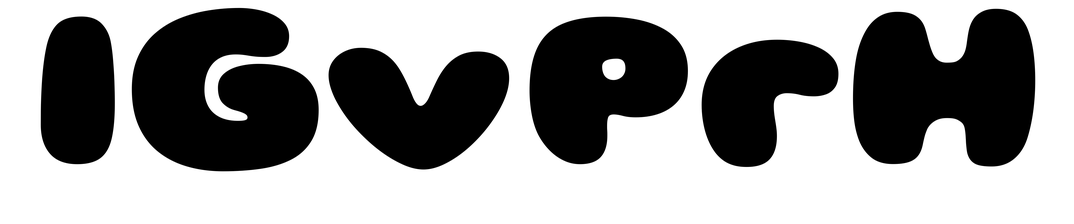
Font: Gluten_Black